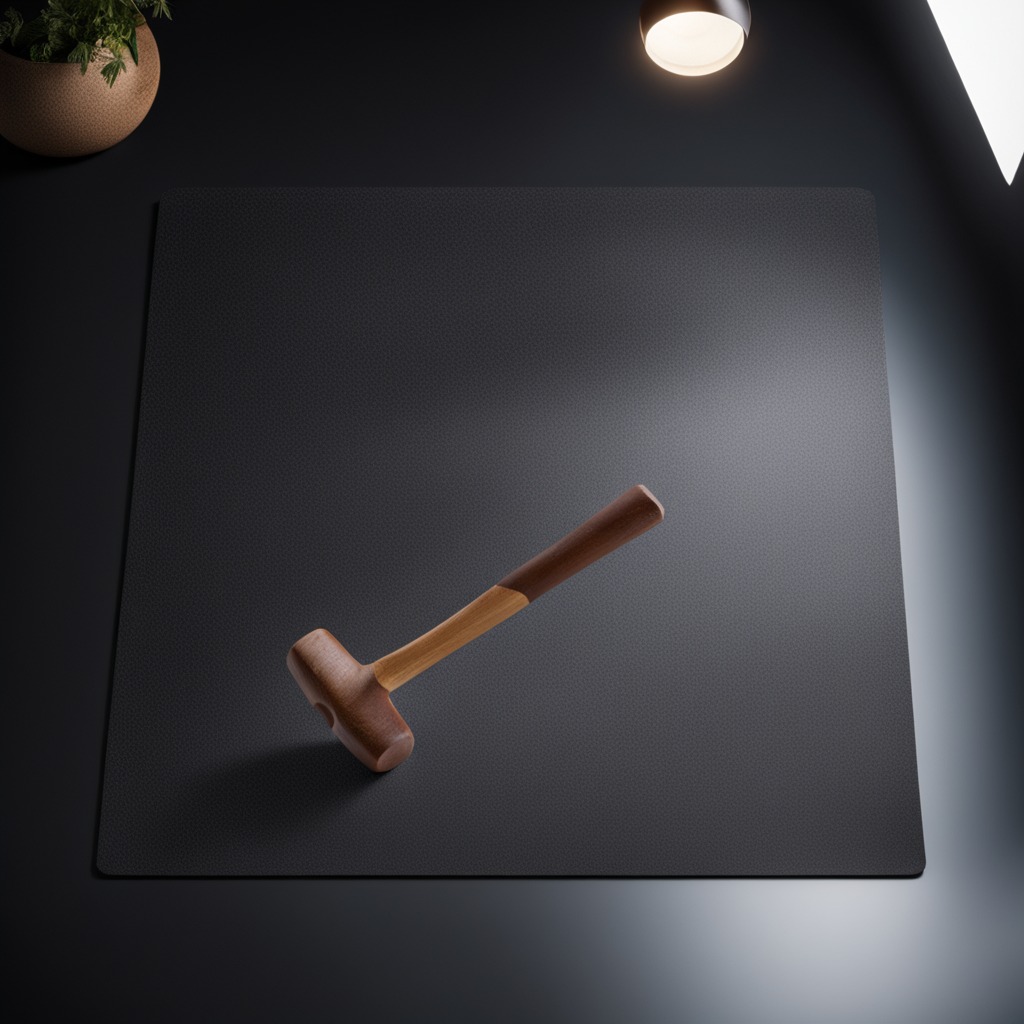
A hammer lies on the clean granite tabletop covered with a black rubber mat inside a workshop under bright overhead lighting crisp shadows high clarity worn but beneath the mat